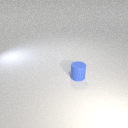
small blue rubber cylinder